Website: walmart
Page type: delivery-shipping
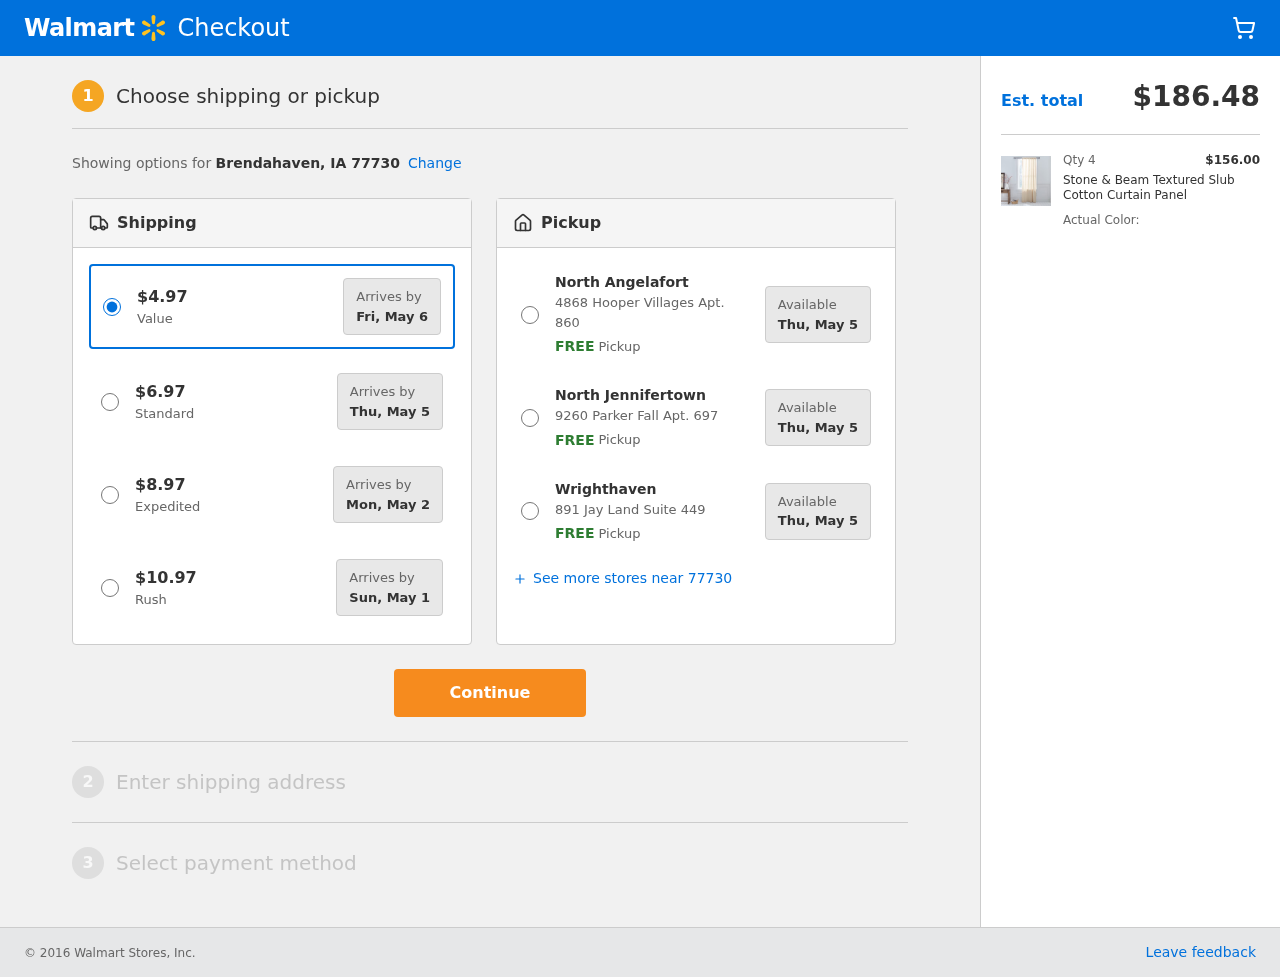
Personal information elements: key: PII_CITY_STATE_ZIP
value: Brendahaven, IA 77730
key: PII_LOCATION1_CITY
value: North Angelafort
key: PII_LOCATION1_STREET
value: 4868 Hooper Villages Apt. 860
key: PII_LOCATION2_CITY
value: North Jennifertown
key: PII_LOCATION2_STREET
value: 9260 Parker Fall Apt. 697
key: PII_LOCATION3_CITY
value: Wrighthaven
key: PII_LOCATION3_STREET
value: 891 Jay Land Suite 449
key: PII_POSTCODE
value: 77730
Product elements: key: PRODUCT1_NAME
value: Stone & Beam Textured Slub Cotton Curtain Panel
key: PRODUCT1_PRICE
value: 39
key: PRODUCT1_QUANTITY
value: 4
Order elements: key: ORDER_SHIPPING_COST
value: $4.97
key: ORDER_SHIPPING_COST
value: $6.97
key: ORDER_SHIPPING_COST
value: $8.97
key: ORDER_SHIPPING_COST
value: $10.97
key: ORDER_DELIVERY_DATE
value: Fri, May 6
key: ORDER_DELIVERY_DATE
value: Thu, May 5
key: ORDER_DELIVERY_DATE
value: Sun, May 1
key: ORDER_DELIVERY_DATE
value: Mon, May 2
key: ORDER_TOTAL
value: $186.48